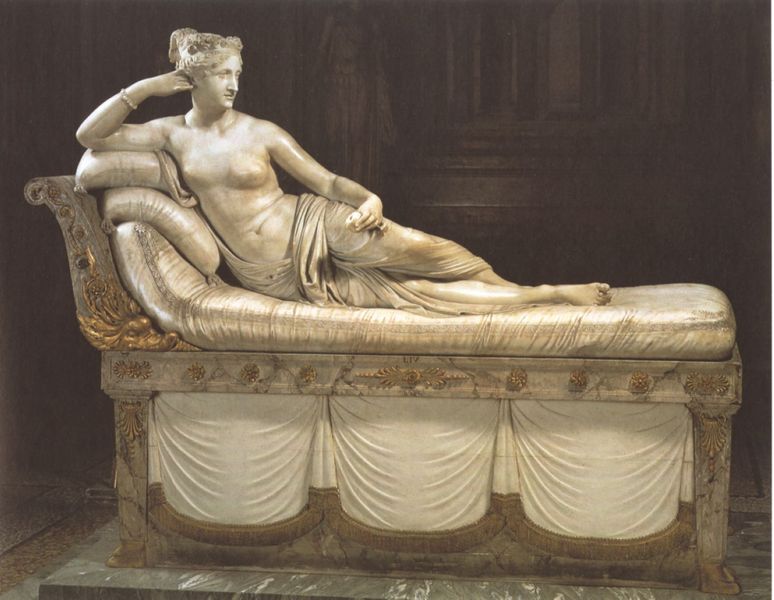
Titel: Paulina Borghese als Venus victrix
Künstler: Antonio Canova
Schlagwörter: akt, fuß, hand, kopf, nackt, weiß, brust, busen, frau, marmor, schmuck, schwarz, tuch, ornament, arm, sockel, stein, vorhang, figur, gewand, gold, haare, skulptur, statue, apfel, brüste, farbig, füße, sofa, liegen, lehne, kissen, verzierung, bett, hochsteckfrisur, plastik, liegend, matratze, foto, göttin, liege, armband, armreif, totenbett, venus, chaiselongue, empire, römisch, grabmal, mamor, michelangelo, arm armband, bestandteil, raumskulptur